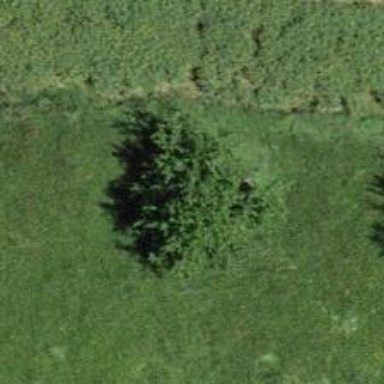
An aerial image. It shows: Agricultural area with broadleaved deciduous trees.